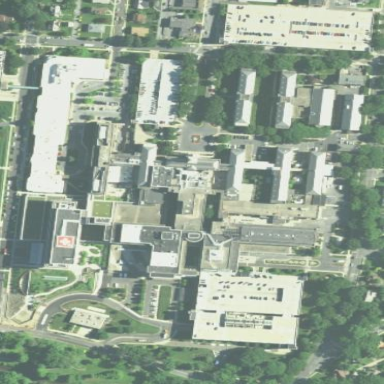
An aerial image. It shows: Hospital providing healthcare services.